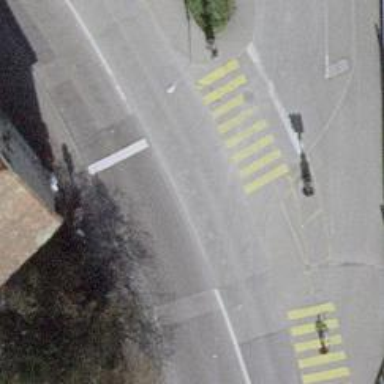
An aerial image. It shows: Road with traffic signals.